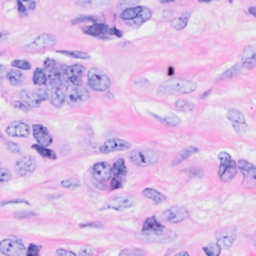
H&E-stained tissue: Breast